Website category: restaurant
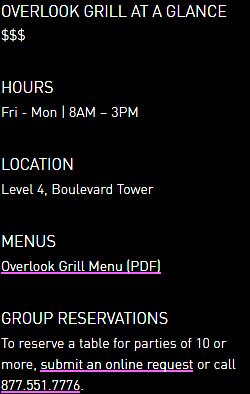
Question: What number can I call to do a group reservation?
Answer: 877.551.7776

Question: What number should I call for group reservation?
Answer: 877.551.7776

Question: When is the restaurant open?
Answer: Fri - Mon | 8AM 3PM

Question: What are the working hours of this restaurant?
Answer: Fri - Mon | 8AM 3PM

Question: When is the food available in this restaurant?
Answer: Fri - Mon | 8AM 3PM

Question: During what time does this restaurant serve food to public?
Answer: Fri - Mon | 8AM 3PM

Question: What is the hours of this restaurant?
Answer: Fri - Mon | 8AM 3PM

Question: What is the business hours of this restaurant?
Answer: Fri - Mon | 8AM 3PM

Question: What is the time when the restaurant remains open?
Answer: Fri - Mon | 8AM 3PM

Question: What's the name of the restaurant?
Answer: Overlook Grill at a glance

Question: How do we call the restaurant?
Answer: Overlook Grill at a glance

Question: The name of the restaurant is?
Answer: Overlook Grill at a glance

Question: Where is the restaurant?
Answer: Level 4, Boulevard Tower

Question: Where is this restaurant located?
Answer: Level 4, Boulevard Tower

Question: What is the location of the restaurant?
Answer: Level 4, Boulevard Tower

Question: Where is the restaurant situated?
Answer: Level 4, Boulevard Tower

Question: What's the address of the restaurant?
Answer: Level 4, Boulevard Tower

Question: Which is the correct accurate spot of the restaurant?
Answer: Level 4, Boulevard Tower

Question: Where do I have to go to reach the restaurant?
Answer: Level 4, Boulevard Tower